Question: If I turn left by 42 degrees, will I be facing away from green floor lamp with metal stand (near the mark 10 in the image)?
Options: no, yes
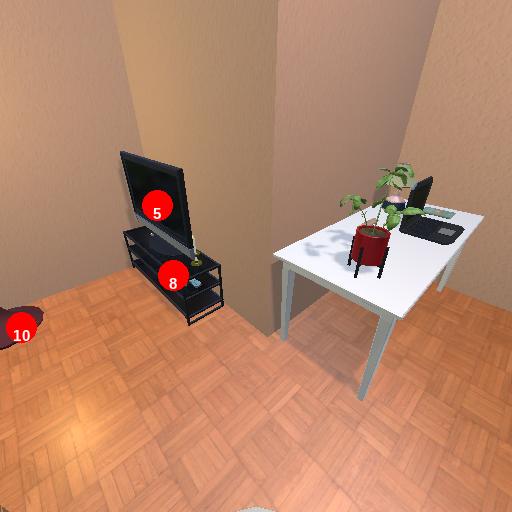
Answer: no